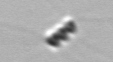
Label: Chaetoceros